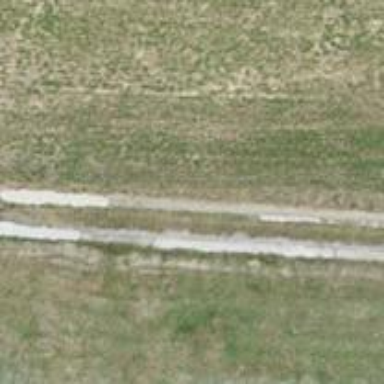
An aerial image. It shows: Track road with grade4 tracktype.